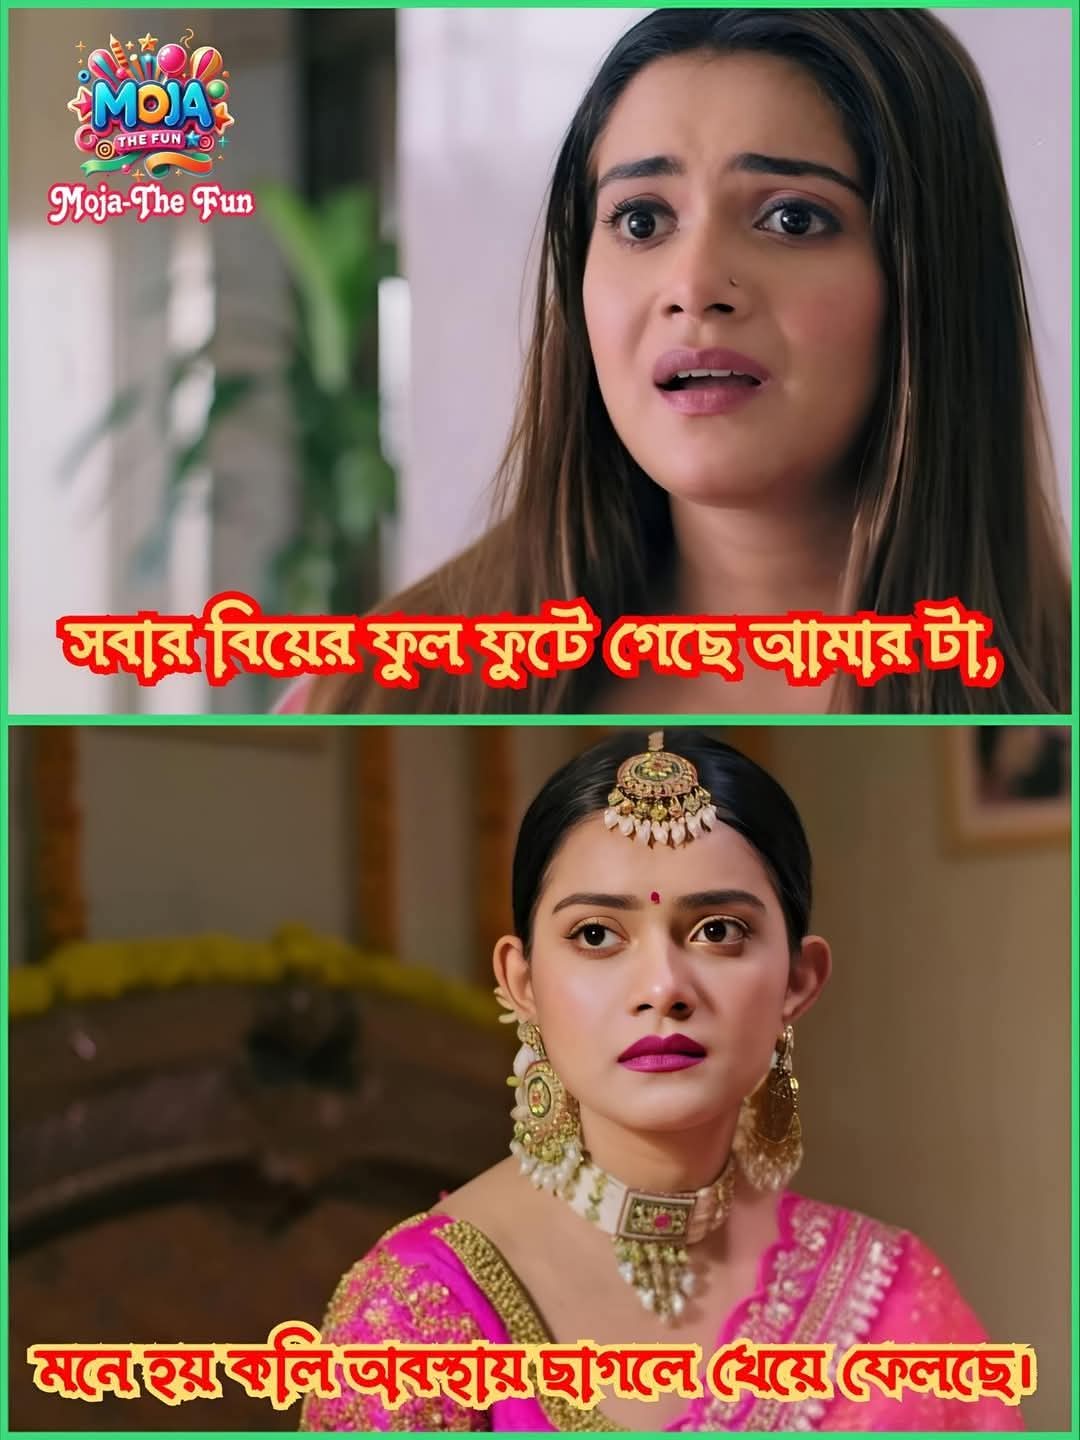
Text: সবার বিয়ের ফুল ফুটে গেছে আমার টা,
মনে হয় কলি অবস্থায় ছাগলে খেয়ে ফেলছে।
Label: Non Hate